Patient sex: F
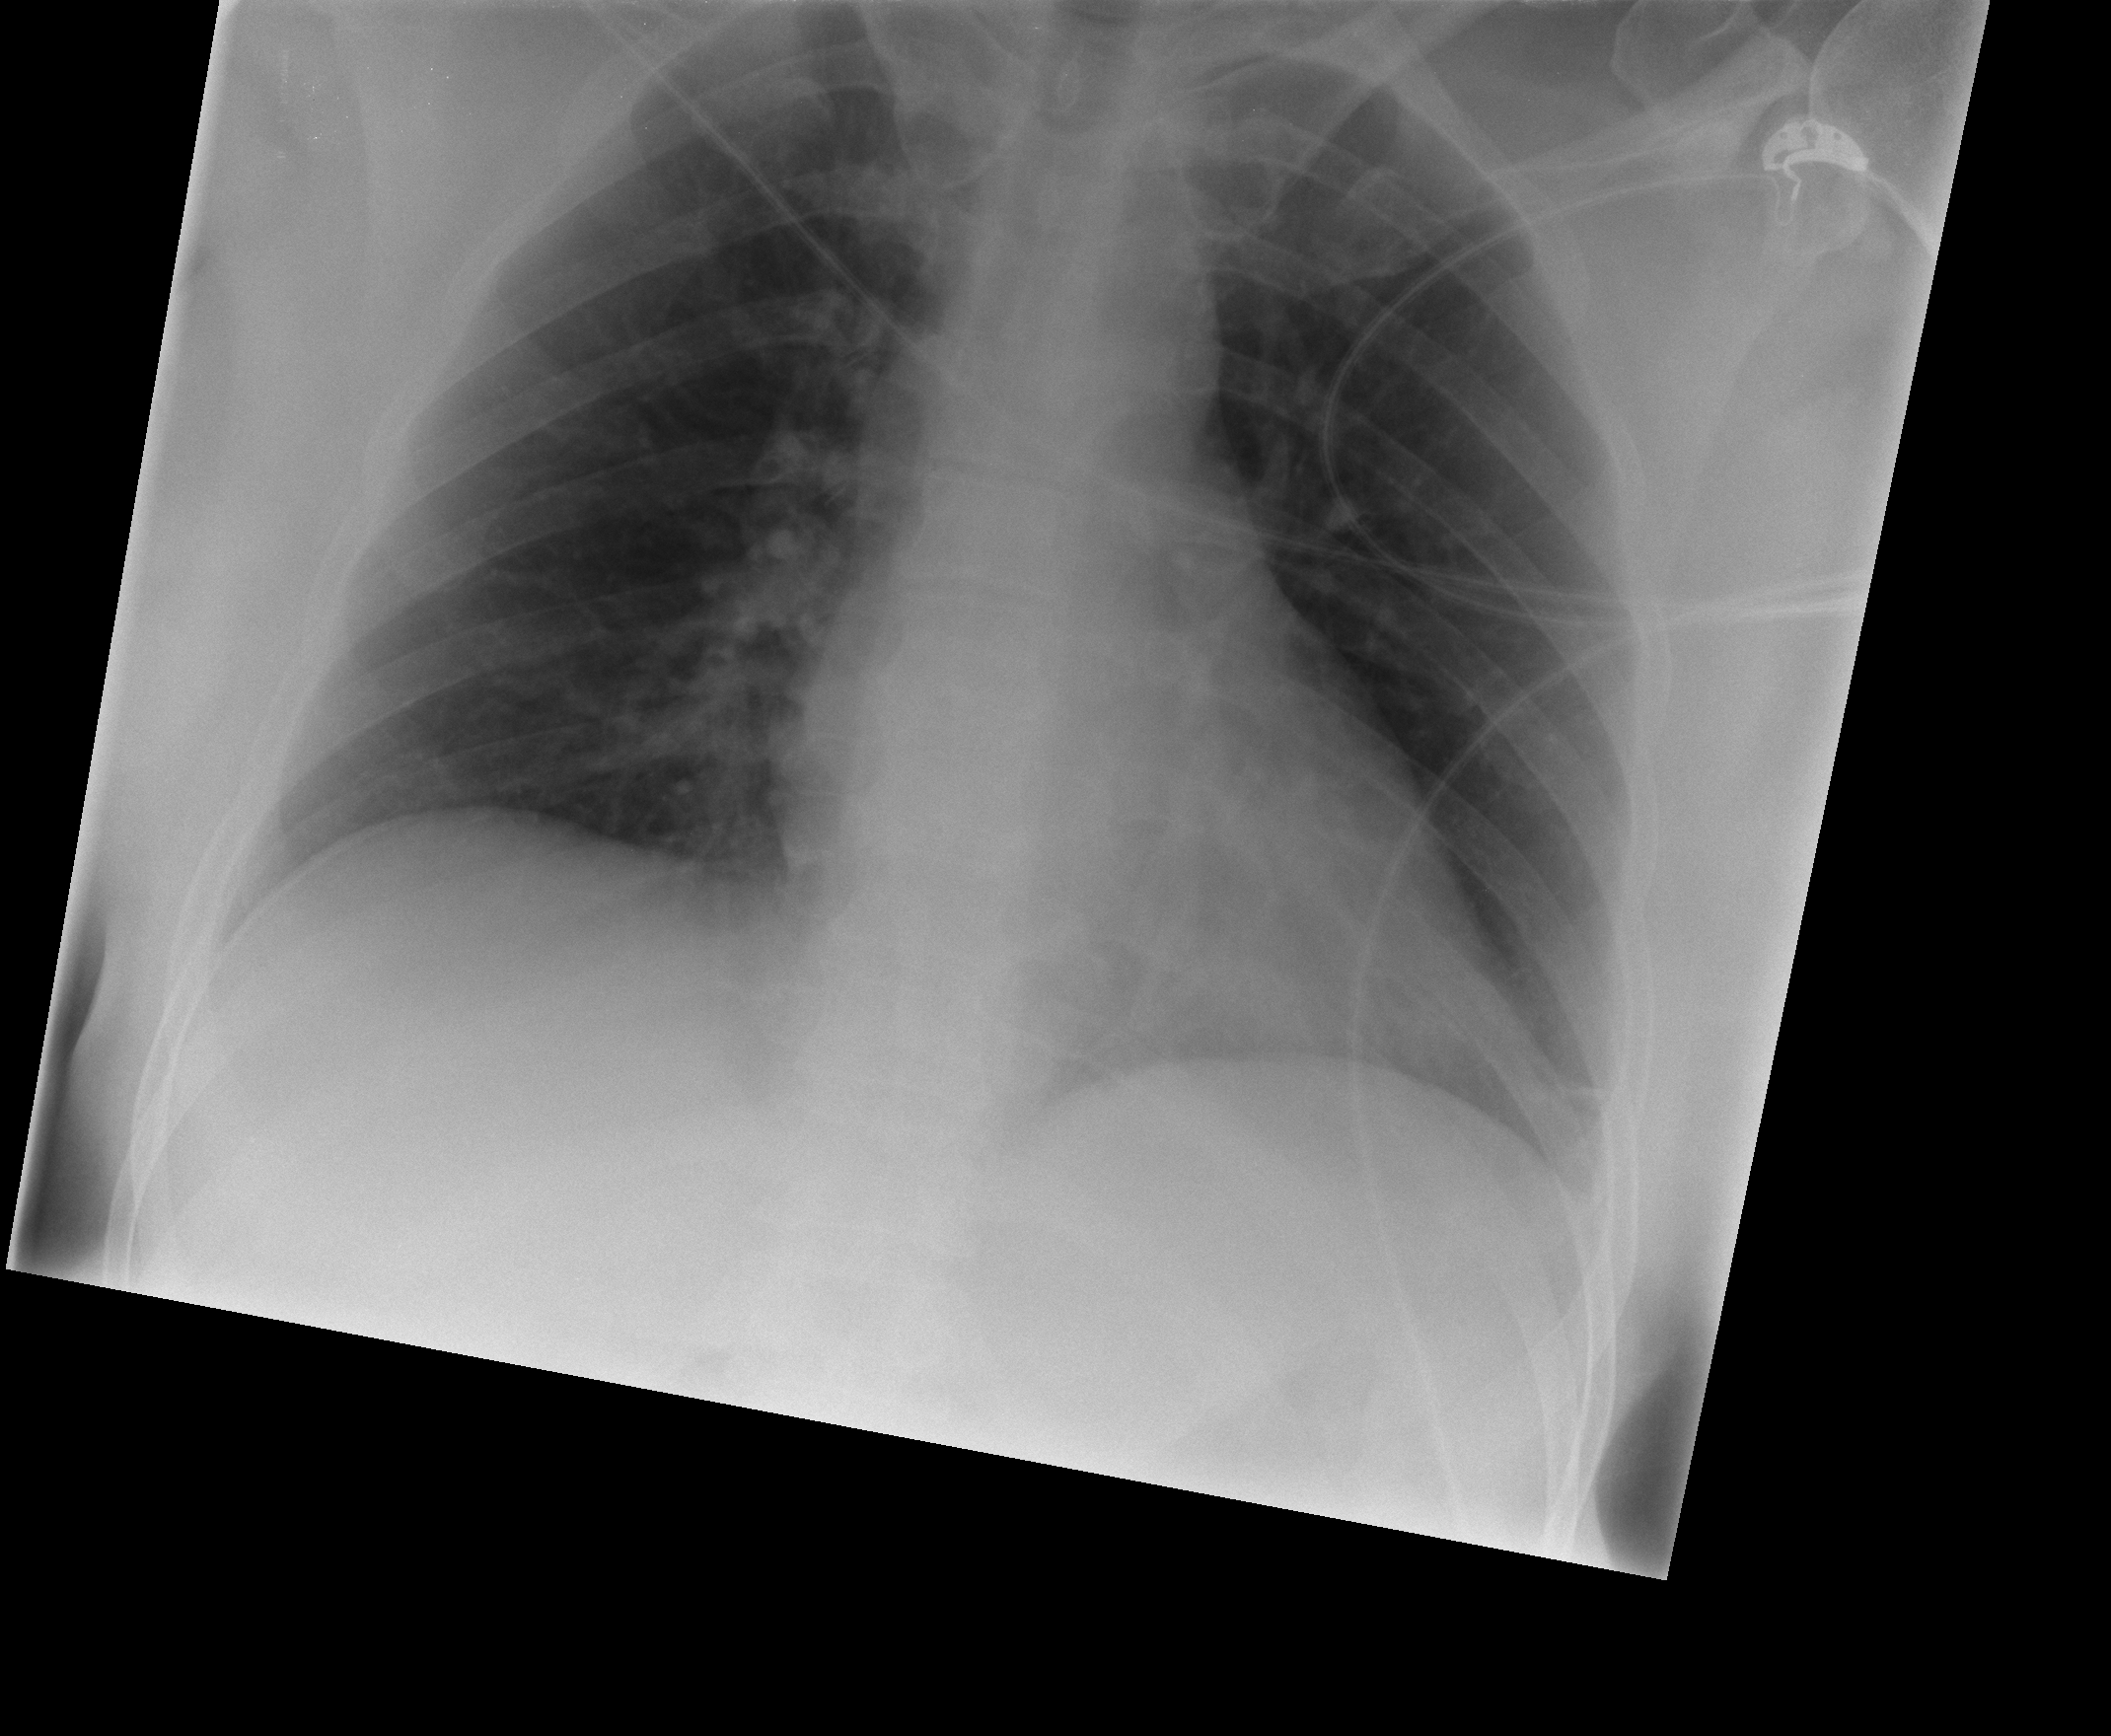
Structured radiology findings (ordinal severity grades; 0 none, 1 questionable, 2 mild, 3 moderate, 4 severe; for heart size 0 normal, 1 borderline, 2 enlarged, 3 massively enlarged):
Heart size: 0
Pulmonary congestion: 0
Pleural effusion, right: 0
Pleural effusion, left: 1
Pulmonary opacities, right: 0
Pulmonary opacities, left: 0
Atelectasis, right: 0
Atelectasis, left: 1